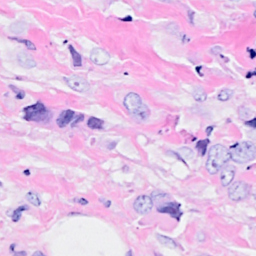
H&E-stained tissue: Breast